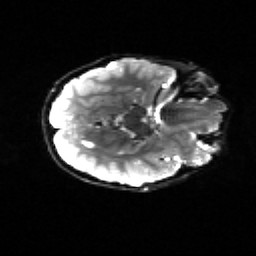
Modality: sbref
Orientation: axial
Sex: male
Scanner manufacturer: siemens
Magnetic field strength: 3 T
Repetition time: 5 s
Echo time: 0.071 s